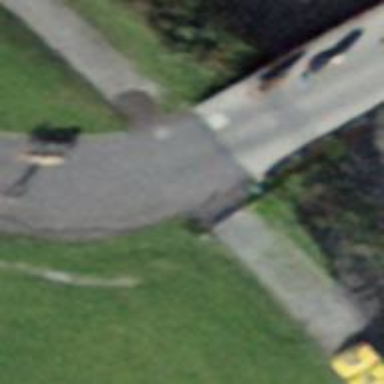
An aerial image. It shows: Residential road with asphalt surface that includes bridge. There is no sidewalk on the bridge.